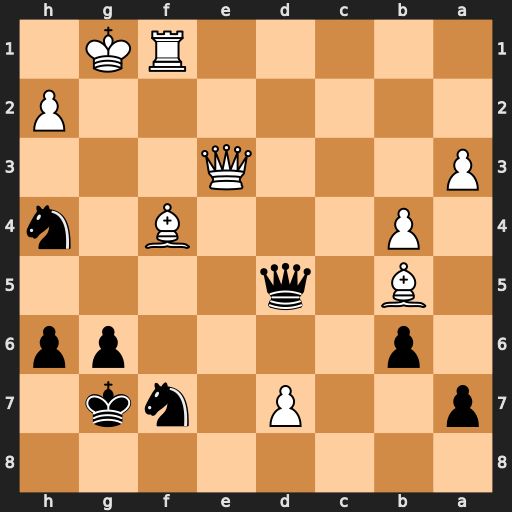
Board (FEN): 8/p2P1nk1/1p4pp/1B1q4/1P3B1n/P3Q3/7P/5RK1
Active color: b
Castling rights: -
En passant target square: -
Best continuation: Qg2#